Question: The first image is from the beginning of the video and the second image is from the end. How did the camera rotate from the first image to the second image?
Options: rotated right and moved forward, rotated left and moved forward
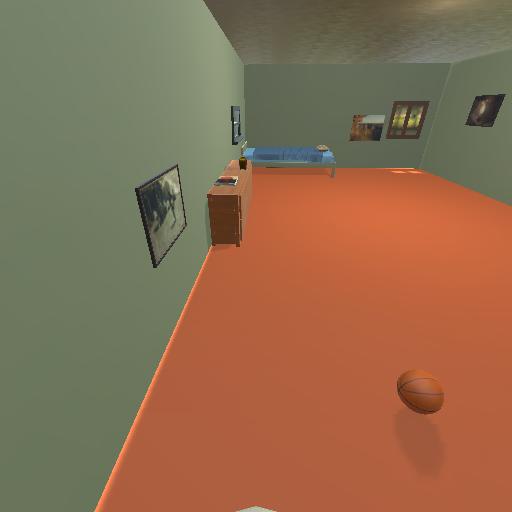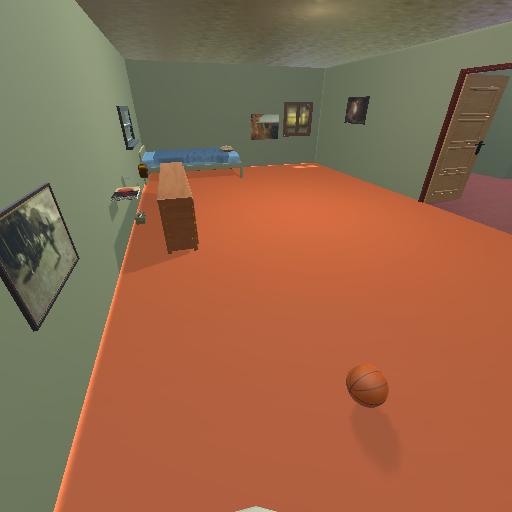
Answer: rotated right and moved forward